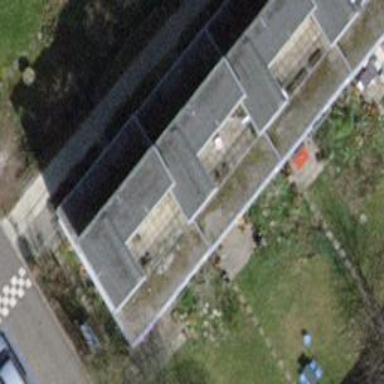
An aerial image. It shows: Flat-roofed terrace building.